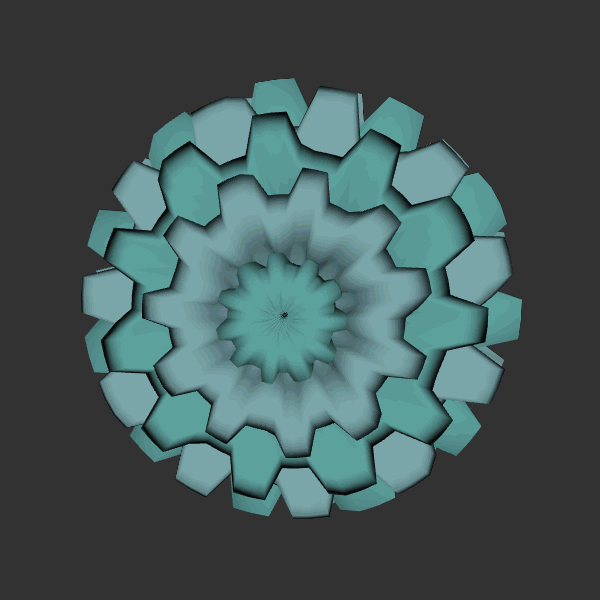
Background: dark